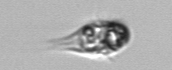
Label: Mesodinium